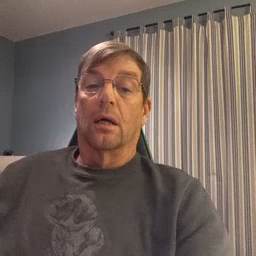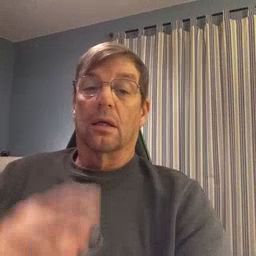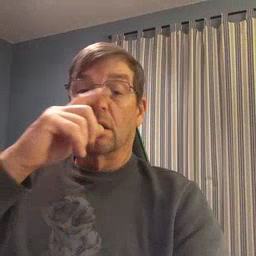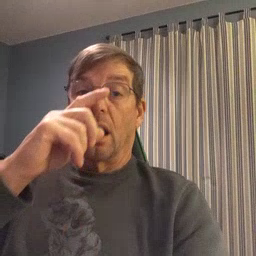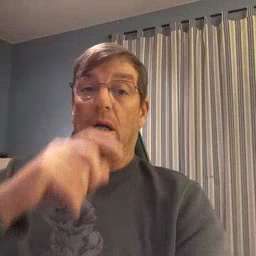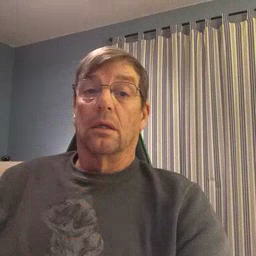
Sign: doll